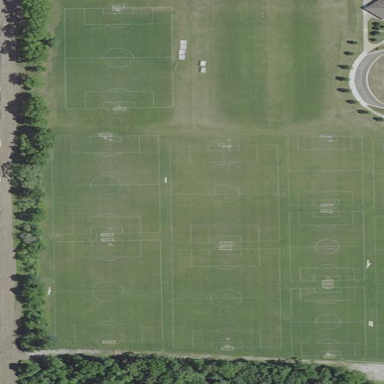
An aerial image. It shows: Soccer pitch designated for leisure and sports activities.